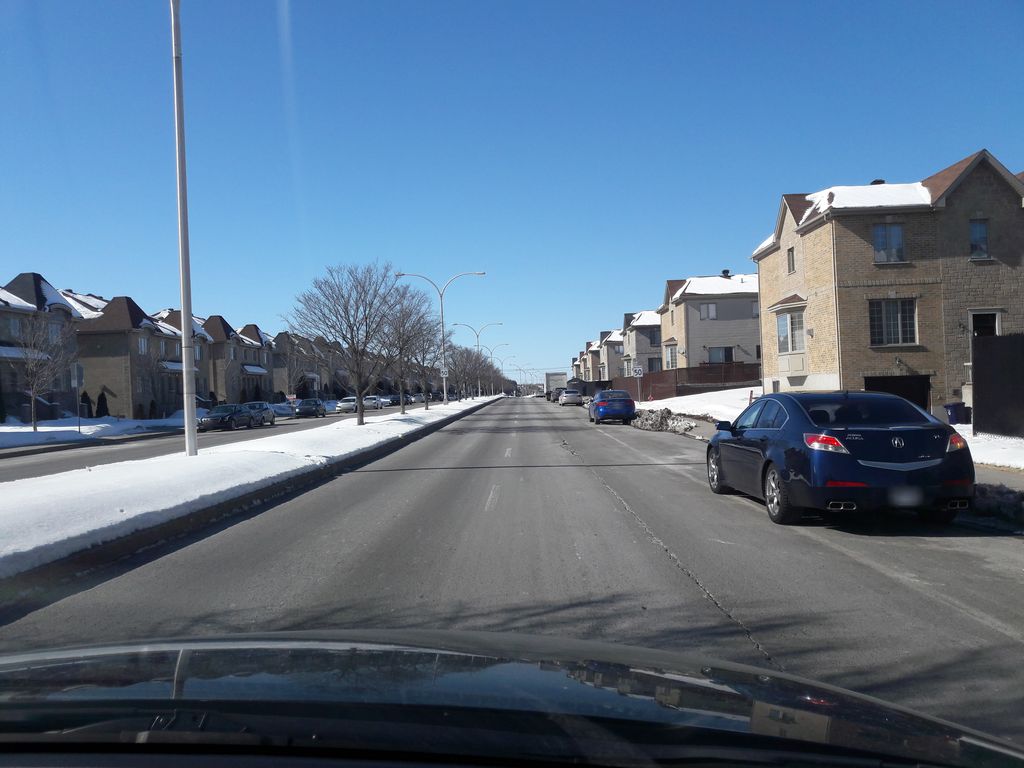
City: montreal